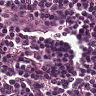
Metastatic tissue present: no